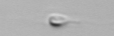
Label: flagellate_morphotype3